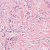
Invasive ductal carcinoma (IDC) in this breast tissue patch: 1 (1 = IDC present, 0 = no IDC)